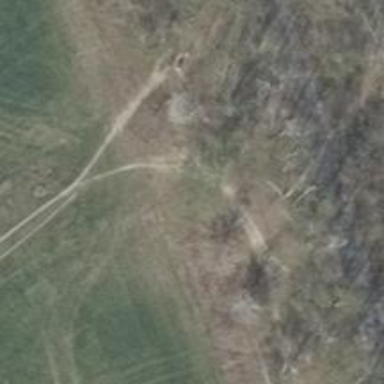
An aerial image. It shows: Ground path.